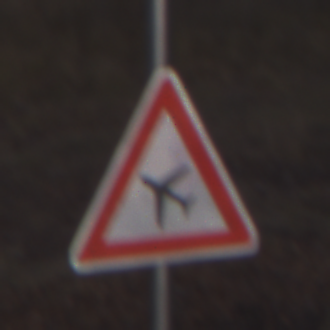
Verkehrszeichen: FlugbetriebRechts
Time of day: MorningAfternoon
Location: Outdoor (Nature)
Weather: PartlyCloudy
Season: NotSpecified
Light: Natural